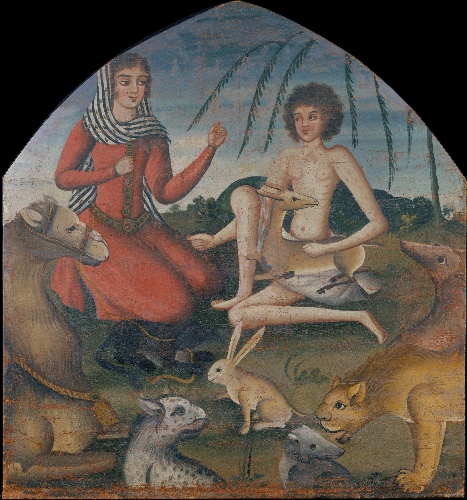
Title: Laila and Majnun
Date: mid-18th century
Object type: Painting
Classification: Paintings
Medium: Oil on canvas
Dimensions: H. 36 3/8 in. (92.4 cm)
W. 33 7/8 in. (86 cm)
D. 3/4 in. (1.9 cm)
Department: Islamic Art
Credit line: Bequest of Charles K. Wilkinson, 1986
Accession year: 1987
Repository: Metropolitan Museum of Art, New York, NY
Tags: Couples|Men|Women|Deer|Rabbits